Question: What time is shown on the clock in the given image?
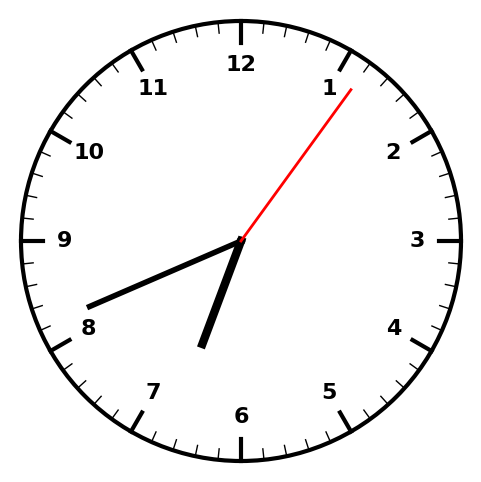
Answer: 06:41:06